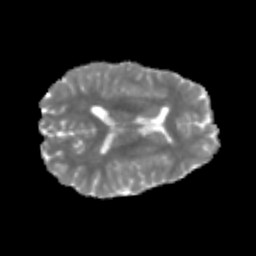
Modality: MD
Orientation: axial
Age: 25
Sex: male
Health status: healthy
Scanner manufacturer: philips
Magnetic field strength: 3 T
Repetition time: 4.366 s
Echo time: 0.09797 s